Field crop: maize
Growth stage: 2
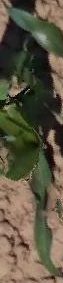
Species: maize